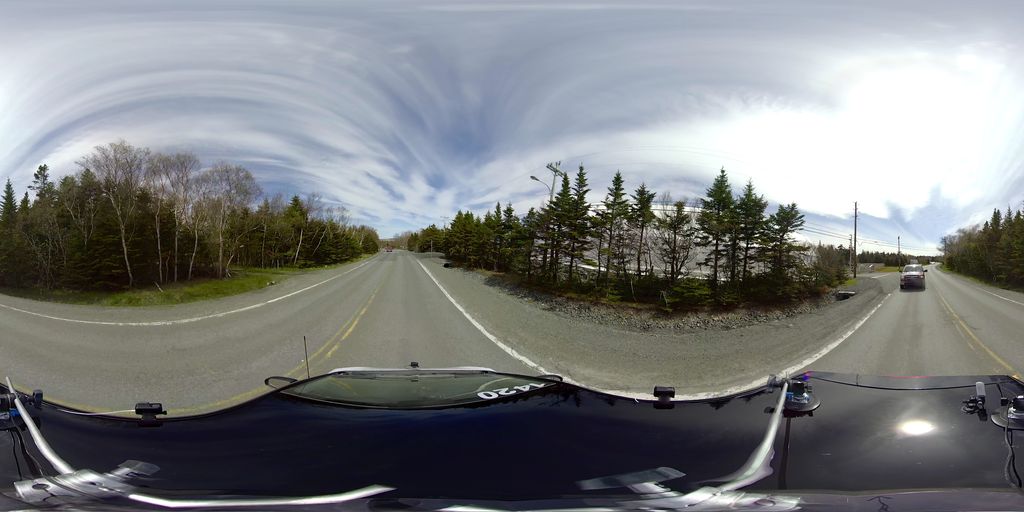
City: st_johns